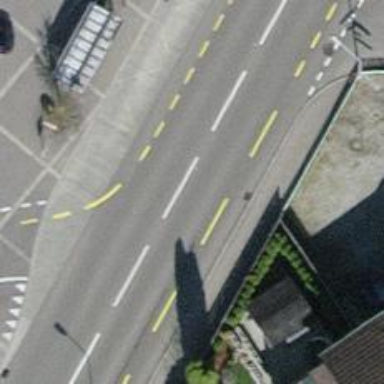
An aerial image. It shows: Secondary road with asphalt surface and dedicated cycle lane.